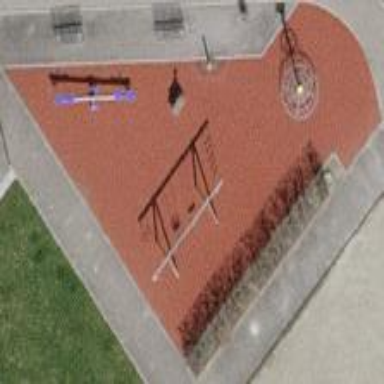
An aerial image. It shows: Playground area for leisure activities on the land.